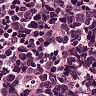
Metastatic tissue present: no